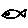
Label: fish